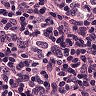
Metastatic tissue present: yes